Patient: sex M, age 64
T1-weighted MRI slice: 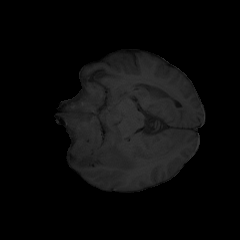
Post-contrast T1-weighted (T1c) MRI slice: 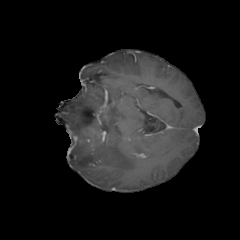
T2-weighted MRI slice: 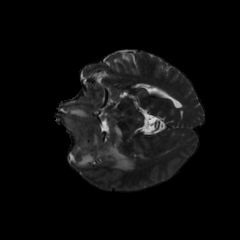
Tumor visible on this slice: yes
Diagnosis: Astrocytoma, IDH-mutant
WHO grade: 3